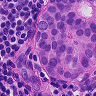
Metastatic tissue present: yes